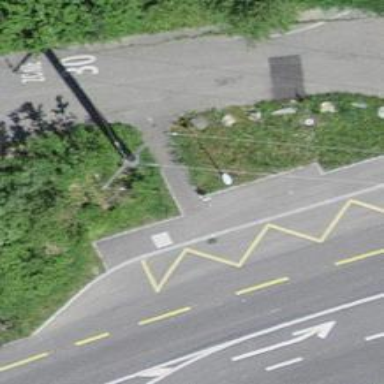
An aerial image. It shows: Bus stop with platform for public transport.